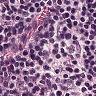
Metastatic tissue present: no